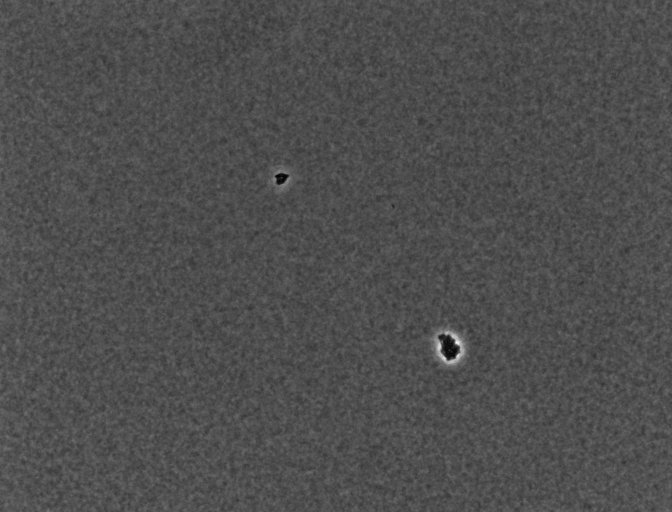
Phase contrast microscopy, 20x objective, 3 h incubation